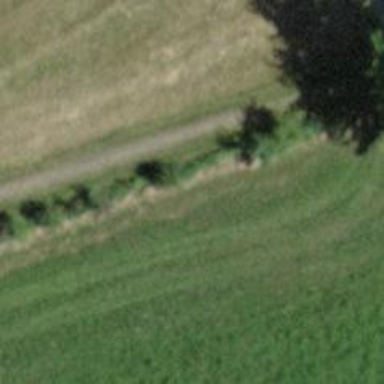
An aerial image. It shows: Hedge acting as barrier.